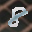
Label: 8